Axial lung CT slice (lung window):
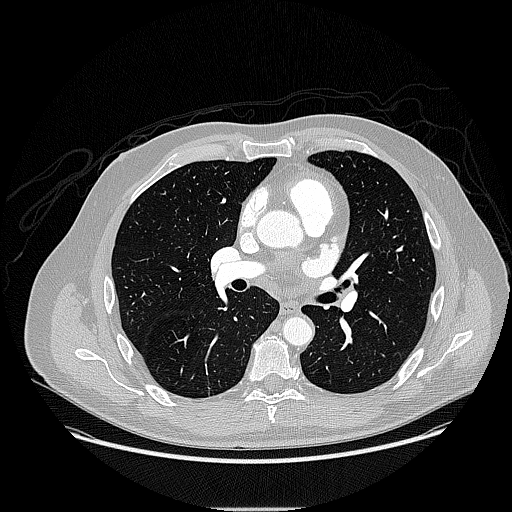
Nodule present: no